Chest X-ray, PA view. Patient: 28 years old, sex M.
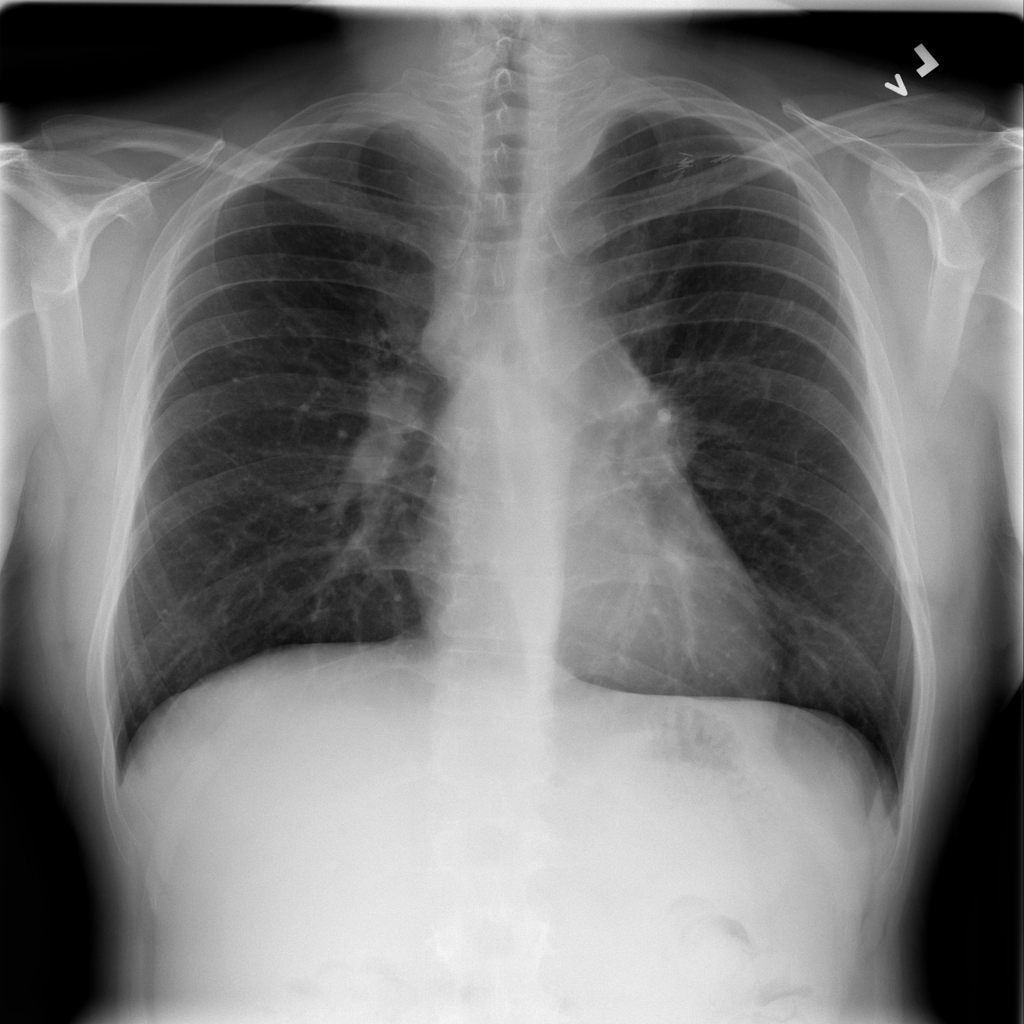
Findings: Pleural_Thickening